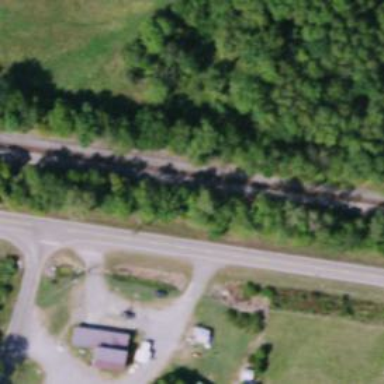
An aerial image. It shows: Railway track.